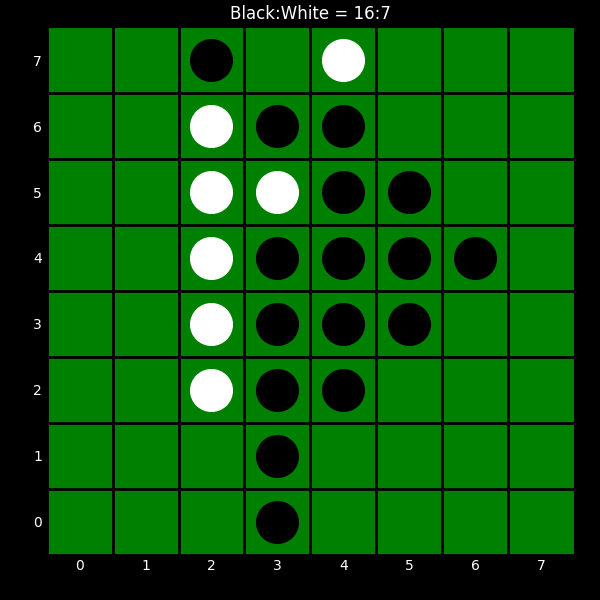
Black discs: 16
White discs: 7